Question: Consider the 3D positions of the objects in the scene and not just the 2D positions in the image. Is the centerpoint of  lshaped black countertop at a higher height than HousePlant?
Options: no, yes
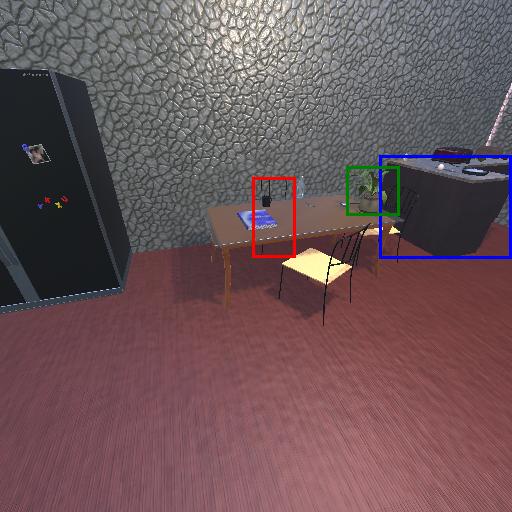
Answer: no